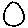
Label: circle